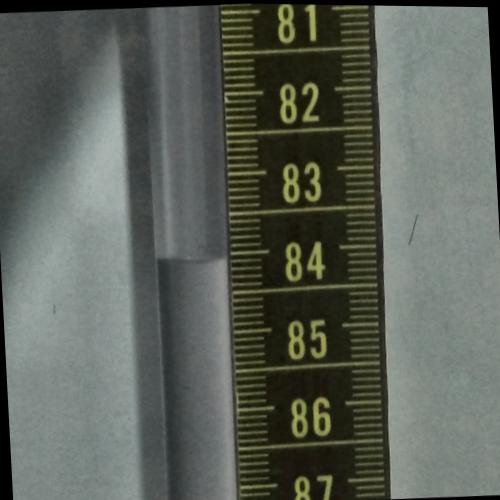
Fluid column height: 84.1 cm